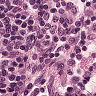
Metastatic tissue present: no